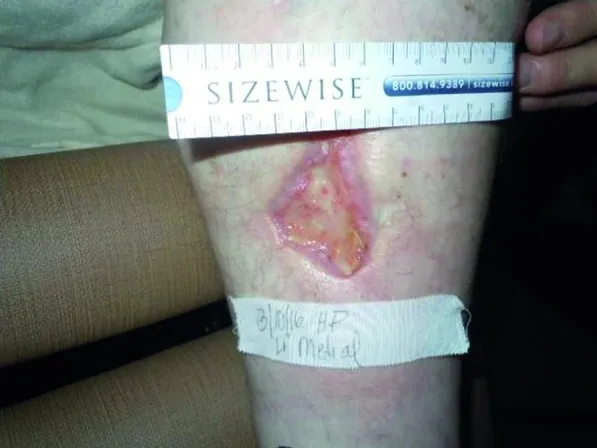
Healed lesion after 6 months.
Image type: medical_photograph (skin_photograph)